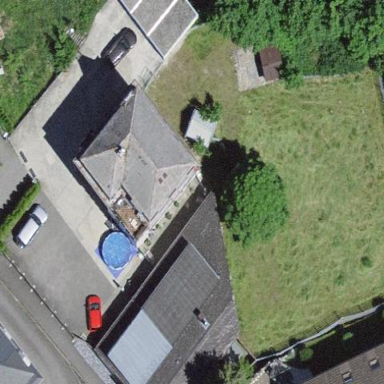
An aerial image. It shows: Garage.